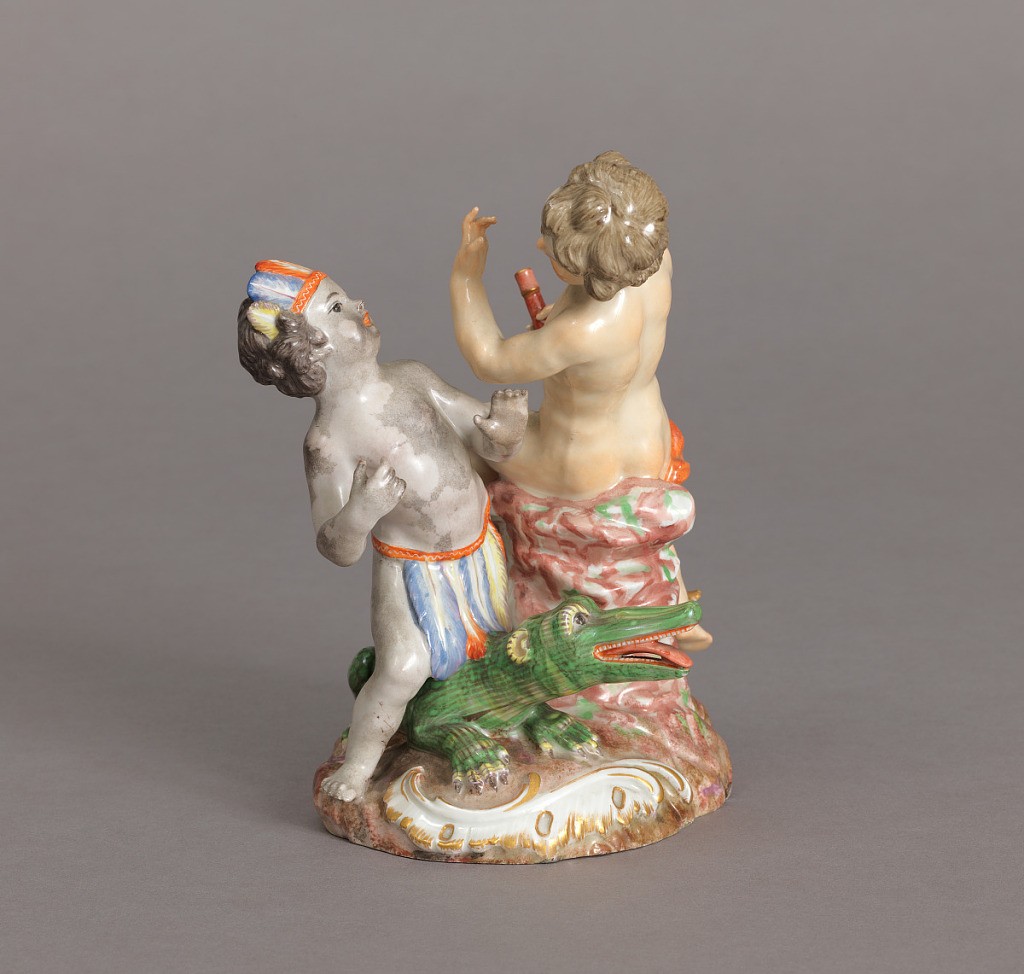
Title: Allegorical Figure Depicting Putti as "Europe" and "America"
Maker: Ludwigsburg Pottery & Porcelain Factory, German, 1758 - 1824
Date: late 18th–mid- 19th century
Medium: hard paste porcelain, vitreous enamel, gold
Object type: figure
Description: Europe, seated on rocky pedestal, holding sceptre, and with helmet at its feet. America (traces of dark grey on body) wearing feather skirt and headdress, seated on green striped alligator. Incised: No 4. Similar to 1960-1-40B and its variants. Forming a set with 1960-1-47.